Question: '''
double x = ...; // -1.0 to 1.0
double y = ...; // -1.0 to 1.0
int deg = (int) ((atan(x / y) * 57.2958) + (y > 0 ? 540 : 360)) % 360;
'''
Some basic geometry that I can't seem to figure out right now. Spent a while on it. Above code works ok-ish but seems to be mirrored wrong and I'm pretty sure a mod isn't required here.
I have aa rather odd scenario, I need those degree outputs when the red dot is at that position. Basically a mirrored unit circle.

Looking for an easy implementation (and maybe a geometry refresher).
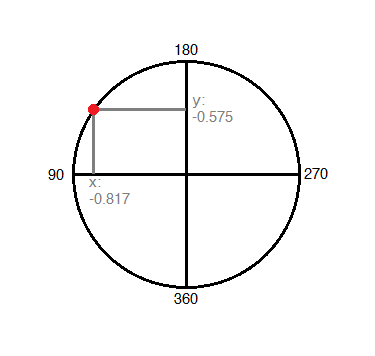
Answer: You need:
'''
degrees = atan2(x, y) * 360.0 / (2.0 * M_PI) + 180.0;
'''
Note the use of <URL> since 'atan2' returns values in the range -p to p.
Note also that x and y are transposed compared to the more conventional usage ('atan2(y, x)').
<URL>